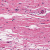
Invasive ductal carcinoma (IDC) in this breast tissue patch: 0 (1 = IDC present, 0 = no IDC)